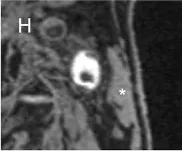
Magnetic resonance imaging (MRI) and angiography findings. (H,I) Magnetization-prepared rapid gradient-echo image and maximum intensity projection images from time-of-flight MRA (level of the dotted line) showing high signal intensity in the plaque compared with the sternocleidomastoid muscle (asterisk).
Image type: radiology (mri)